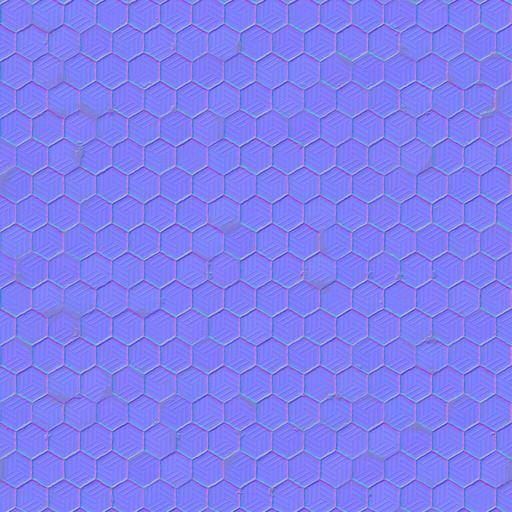
hexagon mosaic orange tiled tiles yellow